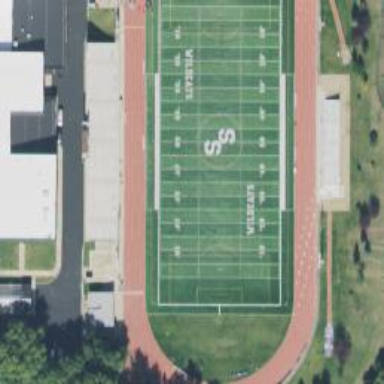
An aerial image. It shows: Stadium designed for track and field sports.